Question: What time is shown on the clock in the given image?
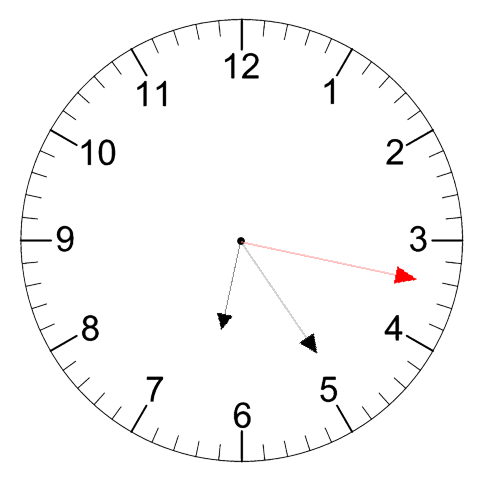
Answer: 06:24:17